五年级 · 解析几何
填空。

（1）图中点 A 用数对表示为 $(2 ， 1 ） ，$ 那么点 $\mathrm{B}$ 用数对表示为 \$ \qquad \$ , 那么点 $\mathrm{C}$ 用数对表示为 \$ \qquad \$
(2) 在图中找一个点 D, 把这四个点依次连接, 得到一个直角梯形。点 $\mathrm{D}$ 的位置用数对表示,可以是（ ， ）或（，）。
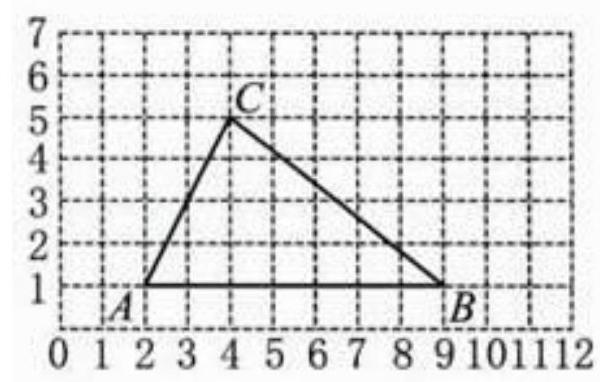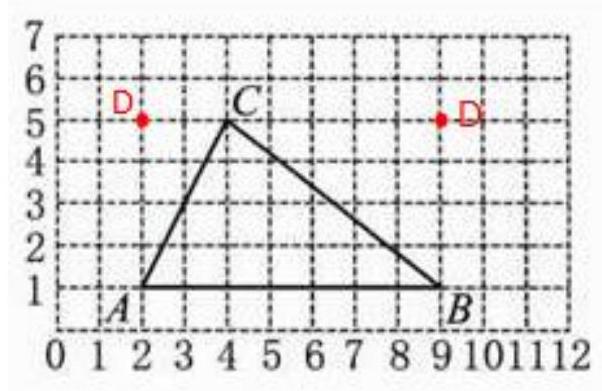
答案: $(1)(9,1)$; $(4,5)$(2) 解: 在图中找一个点 $\mathrm{D}$, 把这四个点依次连接, 得到一个直角梯形。点 $\mathrm{D}$ 的位置用数对表示, 可以是 $(2,5)$ 或 $(9,5)$ 。